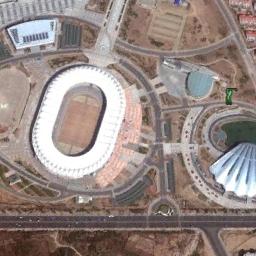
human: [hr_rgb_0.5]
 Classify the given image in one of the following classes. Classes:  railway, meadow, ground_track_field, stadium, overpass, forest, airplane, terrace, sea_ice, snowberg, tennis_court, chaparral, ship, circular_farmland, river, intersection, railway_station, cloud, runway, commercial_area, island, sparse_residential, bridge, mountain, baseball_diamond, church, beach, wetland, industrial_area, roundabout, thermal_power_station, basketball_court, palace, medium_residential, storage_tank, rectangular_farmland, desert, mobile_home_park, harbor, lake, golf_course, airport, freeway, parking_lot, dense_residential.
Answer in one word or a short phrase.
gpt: stadium